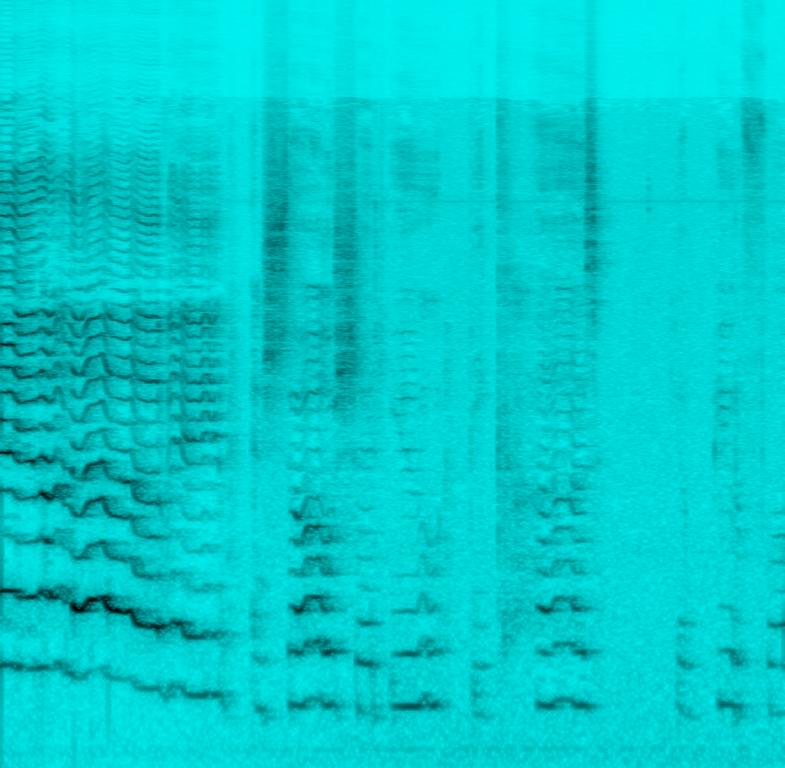
The low quality recording features an acapella cover of a R&B song that consists of flat female vocal singing over hand tapping sounds and snaps. The recording is mono and noisy, as it was probably recorded with a phone.